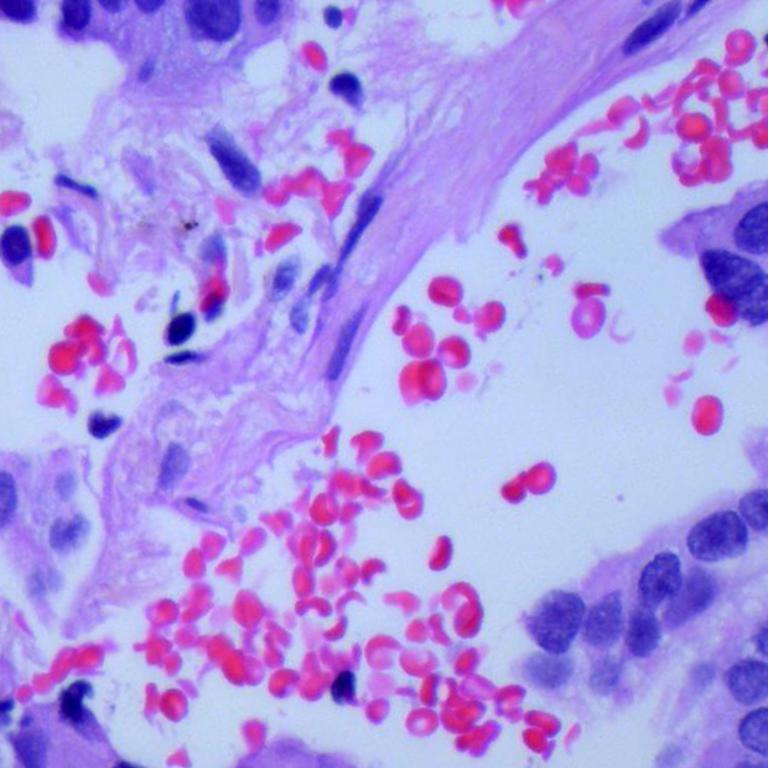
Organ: lung
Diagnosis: adenocarcinomas